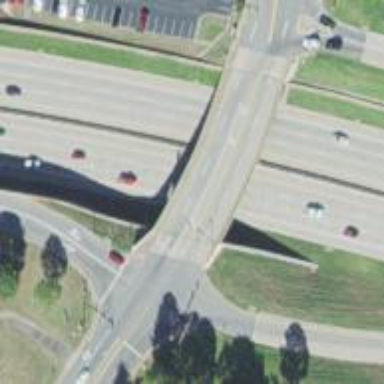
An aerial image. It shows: Tertiary road crossing over beam bridge.